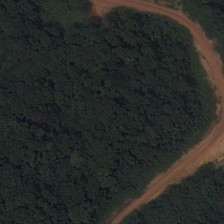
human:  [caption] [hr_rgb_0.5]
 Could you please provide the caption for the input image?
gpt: a curved road is in a forest .

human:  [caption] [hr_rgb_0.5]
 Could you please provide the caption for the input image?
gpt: a narrow, curved earth road passes through the dense forest .

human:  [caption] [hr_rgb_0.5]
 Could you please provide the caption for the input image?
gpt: a narrow, curved earth road passes through the dense forest .

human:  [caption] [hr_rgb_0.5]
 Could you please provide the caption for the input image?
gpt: a curved road is in a forest .

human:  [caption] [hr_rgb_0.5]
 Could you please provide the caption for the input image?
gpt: a curved road is in a forest .